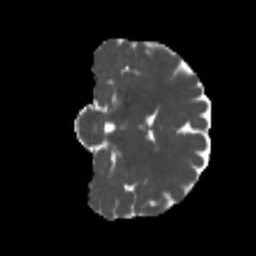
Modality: MD
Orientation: coronal
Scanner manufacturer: siemens
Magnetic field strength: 3 T
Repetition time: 4 s
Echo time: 0.0594 s